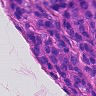
Metastatic tissue present: yes